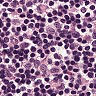
Metastatic tissue present: no